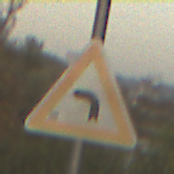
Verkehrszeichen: KurveLinks
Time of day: SunriseSunset
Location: Outdoor (Nature)
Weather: PartlyCloudy
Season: NotSpecified
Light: Natural